Question: When I Click in the Spinner the item don't make blue too. My item is a custom item which has a background with selector (gray and blue when pressed).

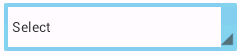
Answer: Only change all backgrounds of views from custom item to "@android:color/transparent" and worked.